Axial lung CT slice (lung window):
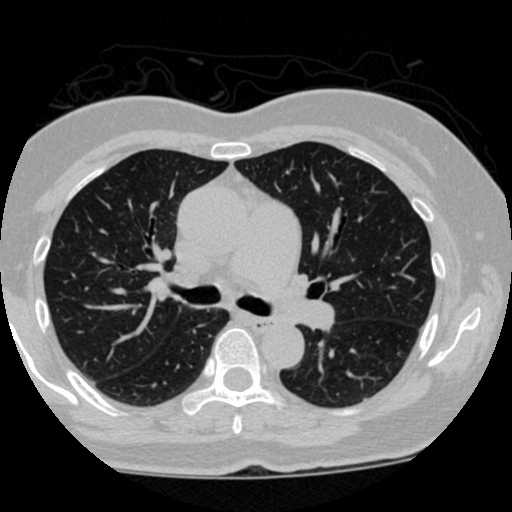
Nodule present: no